Question: I am trying to add points to 'filled.countour' function in R. But I am not getting any success.
I followed this <URL> . Cannot figure out why...
Here is my code:
'''
dat1 <-structure(c(5.5, 5.5, 5.5, 5.5, 5.5, 5.5, 5.5, 5.5, 5.5, 5.5, 5.5, 5.5, 5.5, 5.5, 5.5, 5.5, 5.5, 5.5, 5.5, 5.5, 5.5, 5.5, 5.5, 5.5, 5.5, 5.5, 5.5, 5.5, 5.5, 5.5, 5.5, 5.5, 5.5, 5.5, 5.5, 5.5, 5.5, 5.5, 5.5, 5.5, 5.5, 5.5, 5.5, 5.5, 5.5, 5.5, 5.5, 5.5, 5.5, 5.5, 5.5, 5.5, 5.5, 5.5, 5.5, 5.5, 5.5, 5.5, 5.5, 5.5, 8.5, 5.5, 5.5, 5.5, 5.5, 5.5, 5.5, 5.5, 6.9, 5.5, 8.5, 5.5, 6.9, 6.9, 5.5, 5.5, 5.6, 6.9, 5.5, 5.5, 5.5, 8.1, 5.5, 5.5, 5.5, 5.5, 5.5, 7.5, 5.5, 5.5, 5.5, 7.5, 5.7, 4.6, 5.7, 5.5, 5.5, 5.7, 6.5, 3.2, 5.5, 5.5, 5.5, 5.5, 5.5, 5.5, 8.2, 5.5, 8.2, 5.5, 5.5, 5.6, 5.5, 5.5, 5.1, 5.5, 5.5, 5.5, 5.5, 6.3, 5.5, 3.6, 5.5, 5.5, 5.5, 5.5, 5.5, 6.2, 5.4, 6.6, 5.5, 5.8, 6.2, 5.5, 5.5, 5.5, 5.6, 5.4, 5.5, 5.8, 5.5, 5.5, 5.5, 6.1, 5.5, 6.5, 2.3, 5.5, 6.1, 5.5, 5.5, 7, 5.5, 5.8, 5.5, 5.5, 7.6, 4.1, 5.5, 6.8, 4.6, 1.5, 5.5, 5.5, 5.7, 5.7, 5.5, 3.4, 5.7, 5.5, 5.5, 5.5, 5.5, 5.7, 7.4, 5.7, 5.5, 5.7, 5.5, 5.5, 5, 1, 5.5, 4.2, 2.2, 5.5, 4.7, 3.2, 5.5, 4.5, 4.5, 4, 2.4, 5.5, 2.5, 4.1, 5.7, 5.5, 1.9, 3.6, 4.6, 3, 4.6, 5.5, 4, 3.7, 5.5, 4.6, 5.5, 5.5, 4.6, 4.7, 3.6, 5.5, 5.5, 4.6, 3.7, 4.6, 4.6, 6, 4, 5.5, 4.9, 1.6, 5.5, 6.6, 5.2, 6.4, 6.4, 4.9, 6.2, 6.2, 6.5, 6.4, 5.3, 5.5, 3.6, 5.7, 7.4, 5.9, 2.4, 5.3, 8.5, 5.3, 5.5, 7.4, 6, 5.5, 5.5, 3.3, 4.6, 8.5, 6.1, 5.5, 5.5, 5.5, 5.5, 6.9, 5.5, 6.5, 7, 6.4, 5.3, 8.2, 7.3, 2.4, 7.1, 6.3, 7.7, 3.9, 8.2, 6.3, 6.7, 8, 7.2, 5.6, 4.7, 7.7, 6.6, 5.2, 5.5, 5.2, 5.3, 5.2, 5.4, 5.5, 2.8, 7, 5.7, 6.8, 4.6, 6.2, 5.5, 5.8, 7.3, 5.1, 4.8, 3.5, 5.5, 5.8, 6.4, 6.7, 5.5, 5.5, 5.5, 5.5, 4.8, 6.7, 4.7, 7.2, 5.5, 3.5, 5.5, 4.9, 5.5, 5.5, 6.7, 3.7, 5.5, 5.5), .Dim = c(20L, 16L), .Dimnames = list(NULL, c("estimated", "estimated", "estimated", "estimated", "estimated", "estimated", "estimated", "estimated", "estimated", "estimated", "estimated", "estimated", "estimated", "estimated", "estimated", "estimated")))
Contourcolors <- colorRampPalette(c('yellow',"red"))(20)
PointColors <- c(rep('green',5),rep('blue',5))
filled.contour(dat1,col=Contourcolors,plot.axes={points((1:20),rep(.5,20),col=PointColors,cex=5,pch=19)})
'''
Here is the plot.

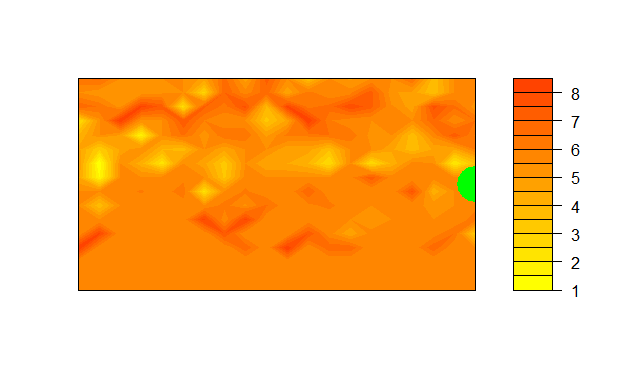
Answer: I think you will find if you look at the code that the x-y dimensions of filled.contour have been scaled to [0,1] and that you need to scale your points call to the same transform.
'''
filled.contour(z=dat1,col=Contourcolors,
plot.axes=points( x=seq(0, 1, length.out = nrow(dat1)),
y=rep(.5,20),
col=PointColors,cex=5,pch=19)
)
'''
Kind of a strange plot, but appears to be what you are asking for.